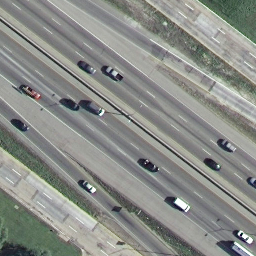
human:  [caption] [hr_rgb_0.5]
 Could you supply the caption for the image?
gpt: Some freeways parallel forward with some plants beside them .

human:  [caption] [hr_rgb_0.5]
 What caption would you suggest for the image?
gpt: There are some freeways parallel forward with some plants beside them .

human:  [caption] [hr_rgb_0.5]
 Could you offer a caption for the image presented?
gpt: Some freeways parallel forward with some cars on the roads .

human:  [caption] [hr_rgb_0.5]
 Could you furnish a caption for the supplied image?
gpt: There are some straight freeways with cars on the roads .

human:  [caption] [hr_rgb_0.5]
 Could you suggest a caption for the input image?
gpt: Some freeways parallel forward .